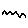
Label: zigzag